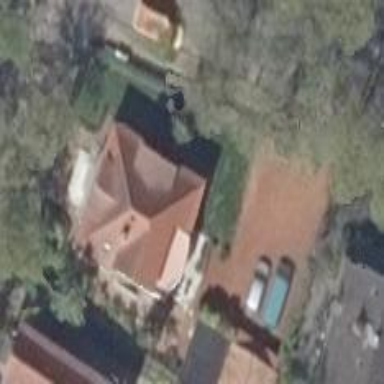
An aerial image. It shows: Detached building with hipped roof shape.